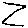
Label: zigzag